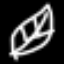
Label: leaf